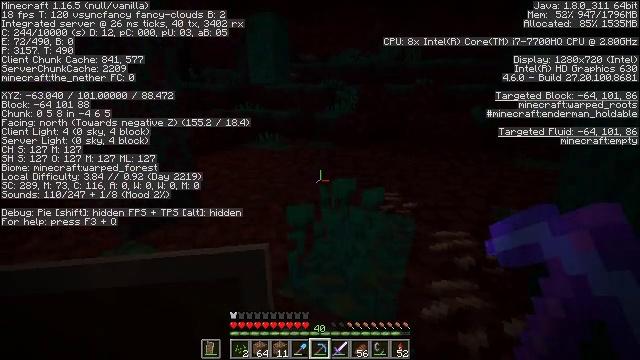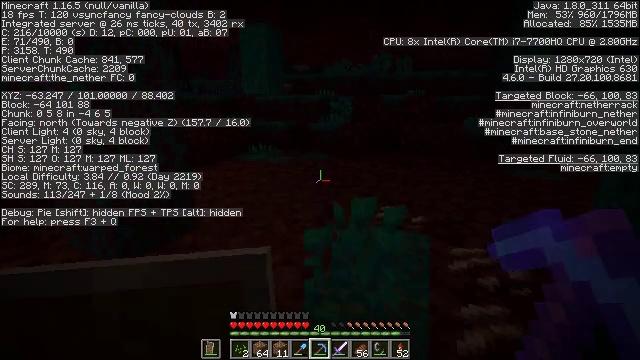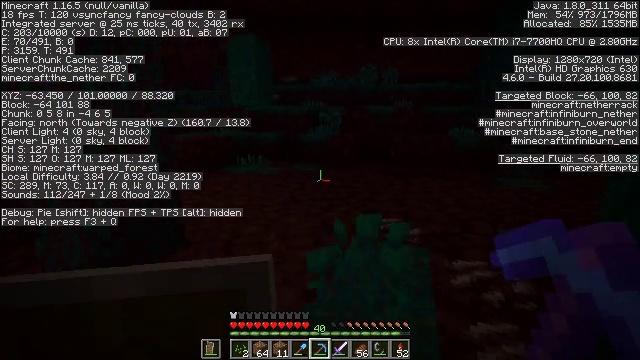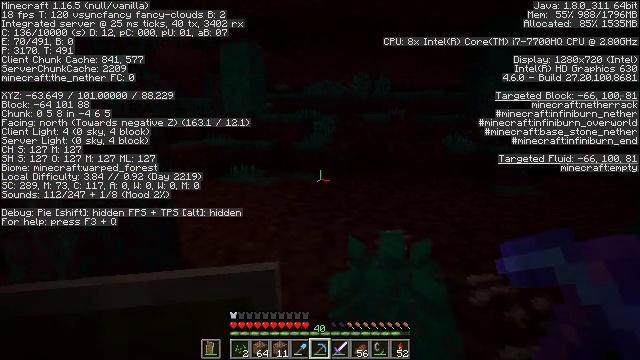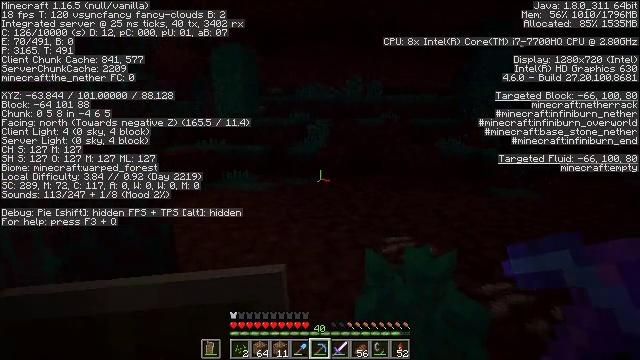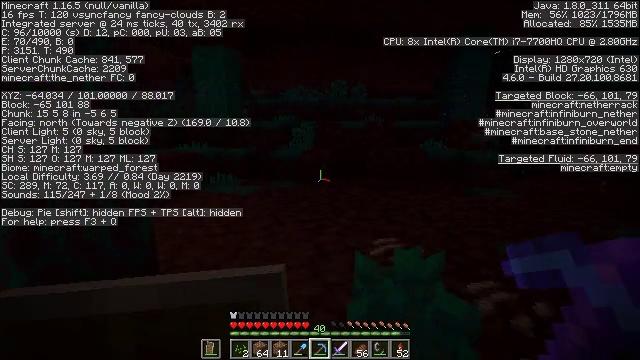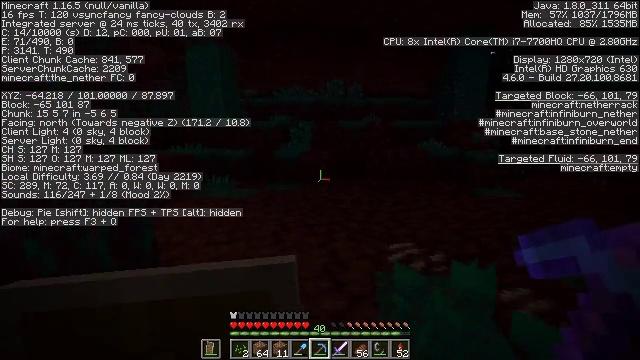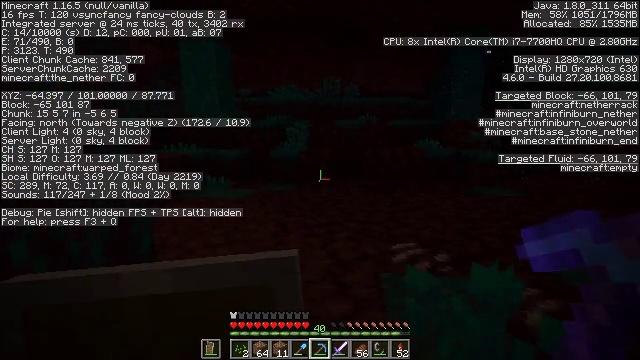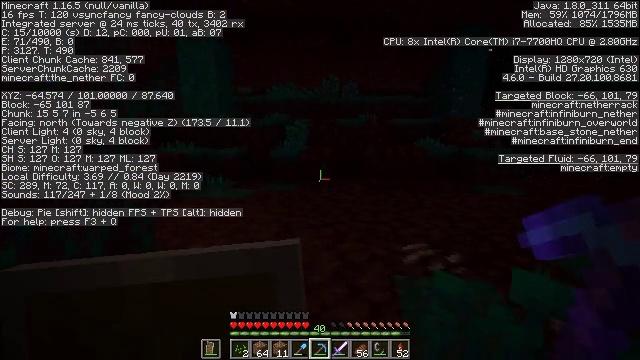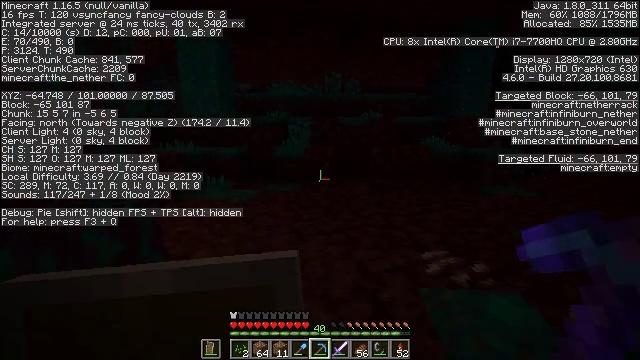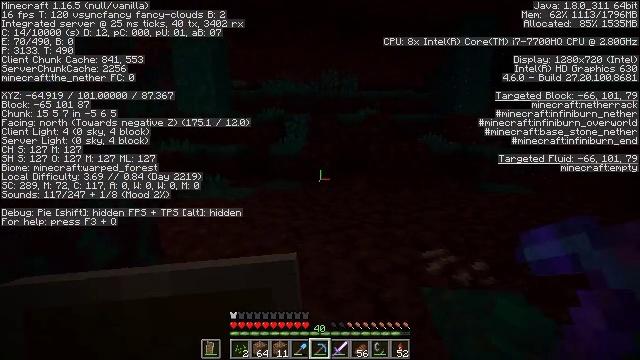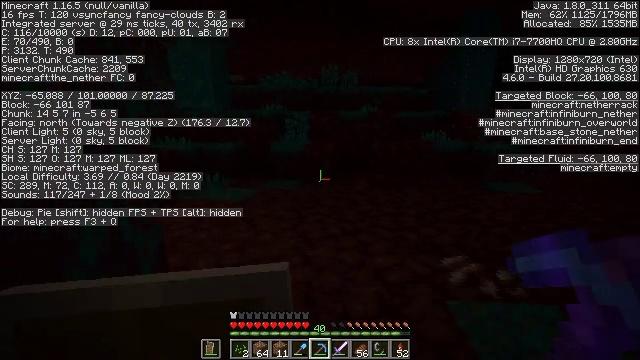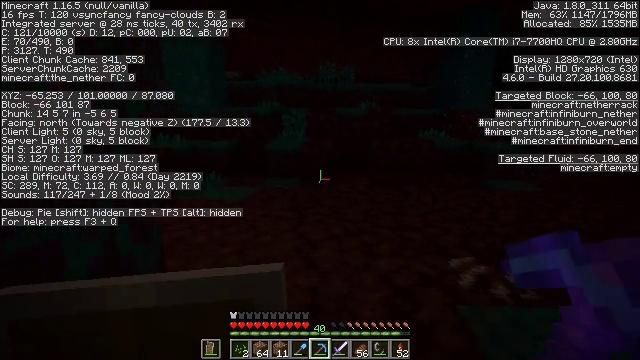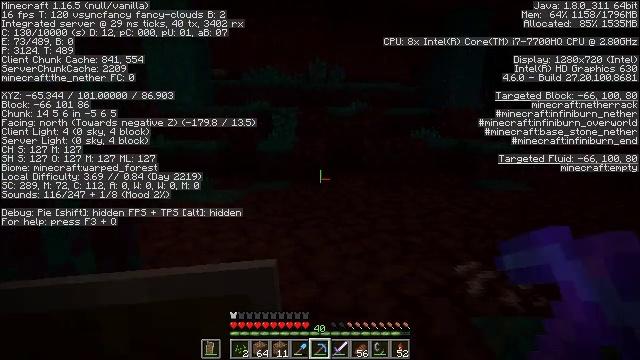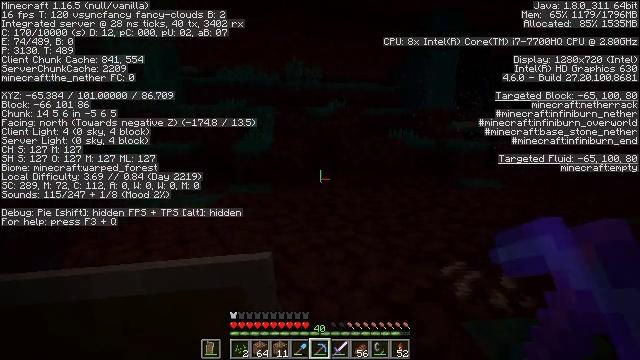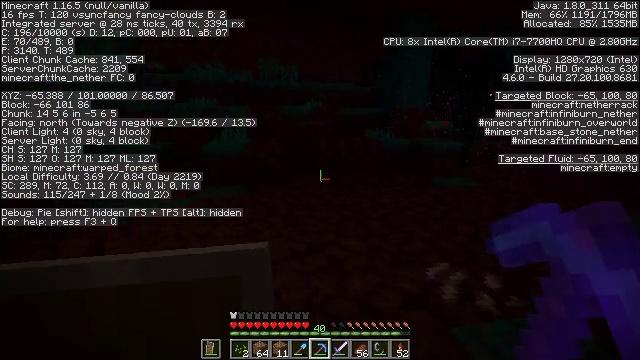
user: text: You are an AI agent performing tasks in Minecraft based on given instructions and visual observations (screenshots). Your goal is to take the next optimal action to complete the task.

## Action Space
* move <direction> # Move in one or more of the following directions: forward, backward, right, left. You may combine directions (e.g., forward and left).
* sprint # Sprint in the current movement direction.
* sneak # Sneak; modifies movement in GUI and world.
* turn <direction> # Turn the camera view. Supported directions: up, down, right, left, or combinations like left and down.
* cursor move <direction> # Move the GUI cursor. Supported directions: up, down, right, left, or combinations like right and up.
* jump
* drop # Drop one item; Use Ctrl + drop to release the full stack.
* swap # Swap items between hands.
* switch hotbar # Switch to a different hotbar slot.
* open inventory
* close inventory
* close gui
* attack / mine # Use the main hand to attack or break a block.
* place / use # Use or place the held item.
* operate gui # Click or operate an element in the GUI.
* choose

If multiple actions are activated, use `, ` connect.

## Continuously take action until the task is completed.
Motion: motion action
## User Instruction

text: Break the warped nylium block.
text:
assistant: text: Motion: move forward and move left, turn right and up
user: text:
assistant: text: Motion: move forward and move left, turn right and up
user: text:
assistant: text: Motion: move forward and move left, turn right and up
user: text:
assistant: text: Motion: move forward and move left, turn right
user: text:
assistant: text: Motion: move forward and move left, turn right
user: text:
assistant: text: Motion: move forward and move left, turn right
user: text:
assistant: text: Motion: move forward and move left, turn right
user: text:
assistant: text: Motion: move forward and move left
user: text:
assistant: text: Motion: move forward and move left
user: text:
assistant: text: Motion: move forward and move left
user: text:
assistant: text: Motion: move forward and move left, turn right
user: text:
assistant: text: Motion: move forward and move left, turn right
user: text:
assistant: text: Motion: move forward, turn right
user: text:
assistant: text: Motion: move forward, turn right
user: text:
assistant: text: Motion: move forward, turn right
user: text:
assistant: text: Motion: move forward, turn right
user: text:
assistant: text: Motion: move forward, turn right
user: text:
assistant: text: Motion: move forward, turn right
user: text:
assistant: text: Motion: move forward, turn right
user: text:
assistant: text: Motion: move forward
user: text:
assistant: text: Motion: move forward
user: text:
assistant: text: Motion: move forward
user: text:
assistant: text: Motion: move forward
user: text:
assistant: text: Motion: move forward
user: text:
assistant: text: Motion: move forward
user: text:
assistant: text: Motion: move forward, turn right
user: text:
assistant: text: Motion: move forward
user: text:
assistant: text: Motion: move forward
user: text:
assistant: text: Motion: move forward
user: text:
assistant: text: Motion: move forward